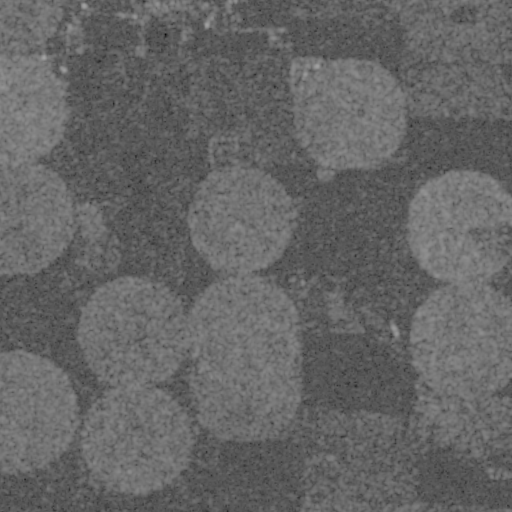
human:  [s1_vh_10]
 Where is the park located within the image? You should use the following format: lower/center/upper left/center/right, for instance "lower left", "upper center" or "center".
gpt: The park is located in the upper center of the image.
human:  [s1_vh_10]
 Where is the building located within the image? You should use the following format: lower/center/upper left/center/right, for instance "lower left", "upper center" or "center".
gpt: The building is located in the upper center of the image.
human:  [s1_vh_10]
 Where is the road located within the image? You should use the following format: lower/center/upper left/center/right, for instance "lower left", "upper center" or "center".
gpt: There is no road in the image.

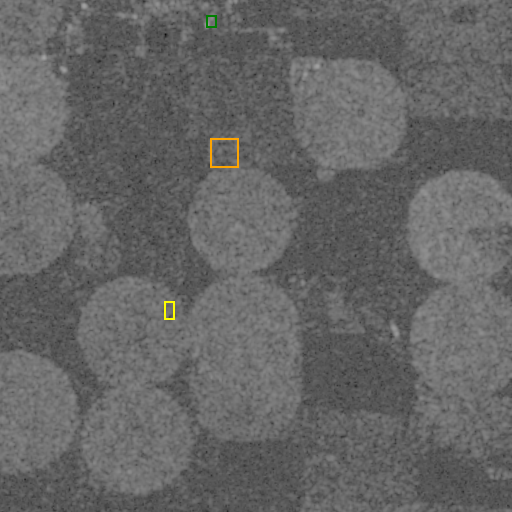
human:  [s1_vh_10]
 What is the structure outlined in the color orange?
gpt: The structure outlined in orange is a park.
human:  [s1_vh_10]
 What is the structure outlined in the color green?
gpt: The structure outlined in green is a building.
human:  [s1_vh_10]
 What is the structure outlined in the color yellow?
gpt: The structure outlined in yellow is a building.
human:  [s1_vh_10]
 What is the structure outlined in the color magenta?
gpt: There is no magenta outline.